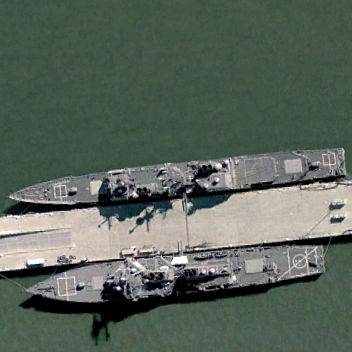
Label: cruiser